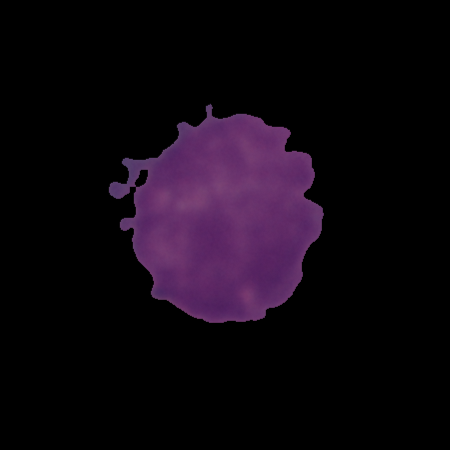
Label: healthy